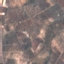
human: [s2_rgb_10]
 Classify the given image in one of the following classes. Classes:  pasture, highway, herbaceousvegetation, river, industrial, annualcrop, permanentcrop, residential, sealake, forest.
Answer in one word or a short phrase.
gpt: PermanentCrop